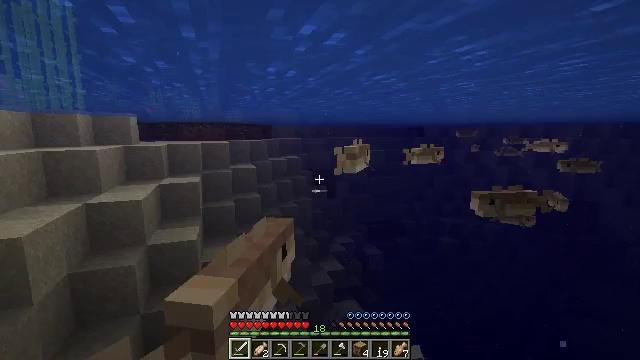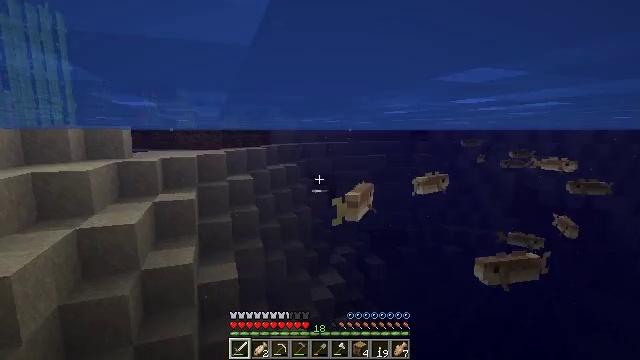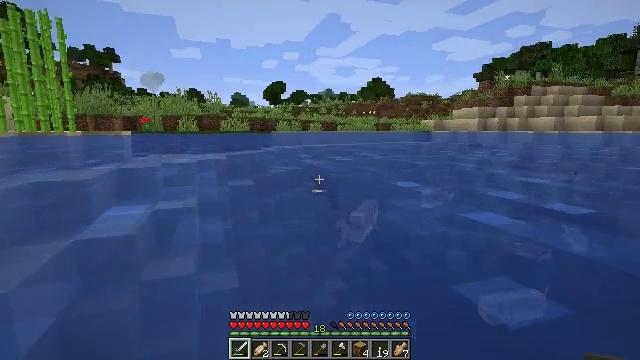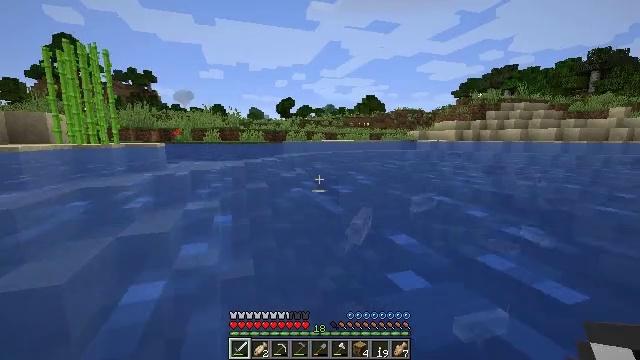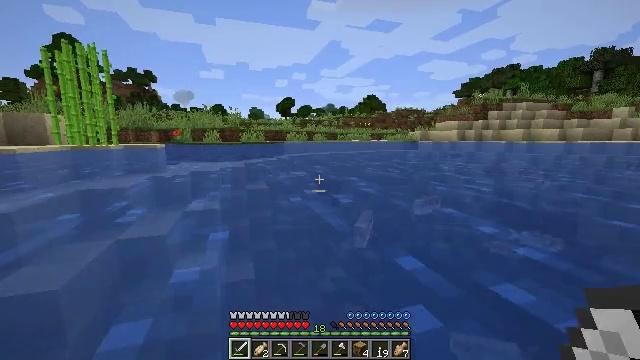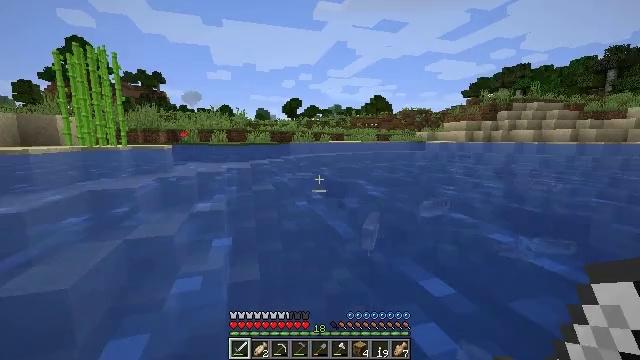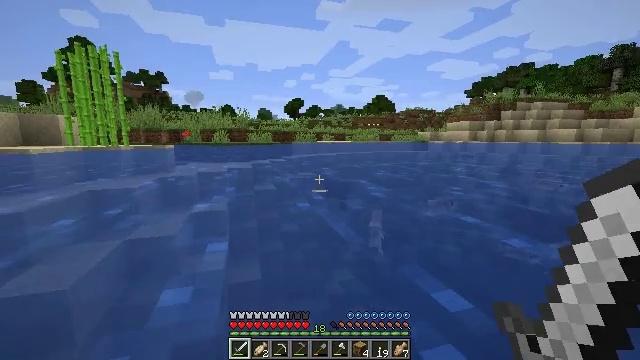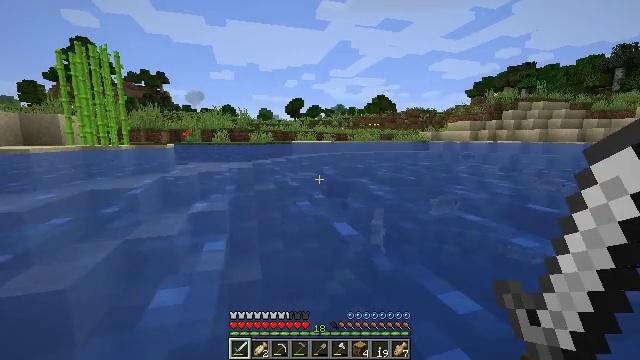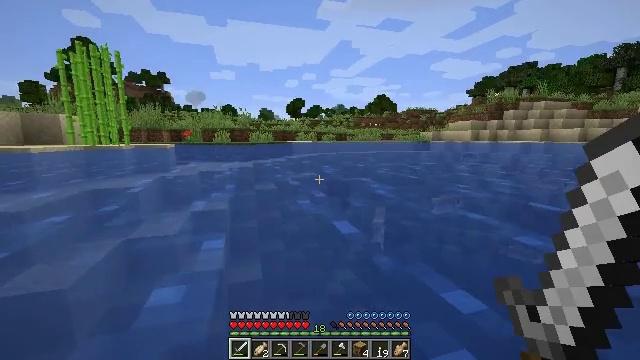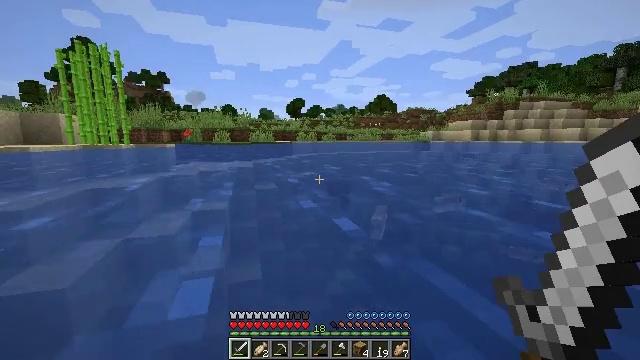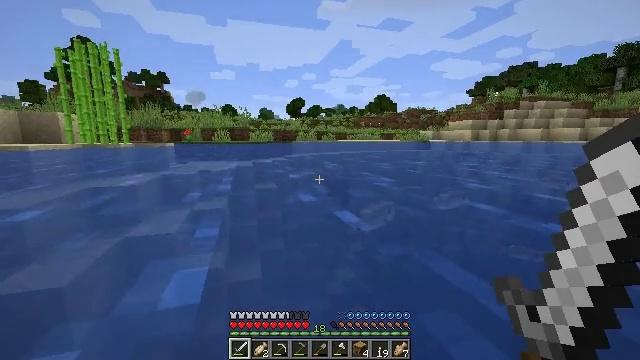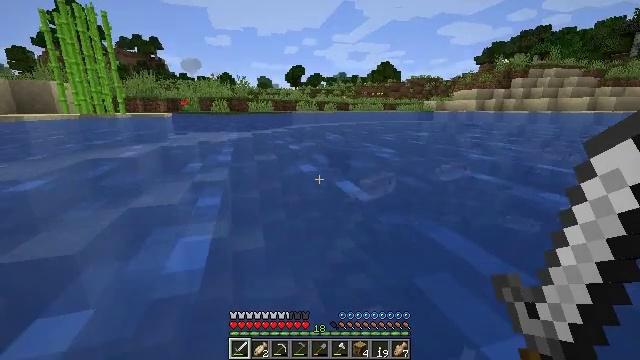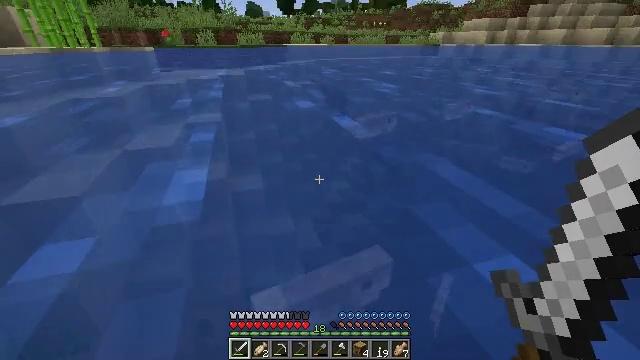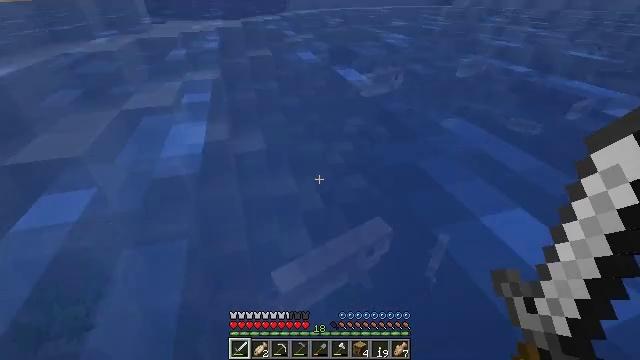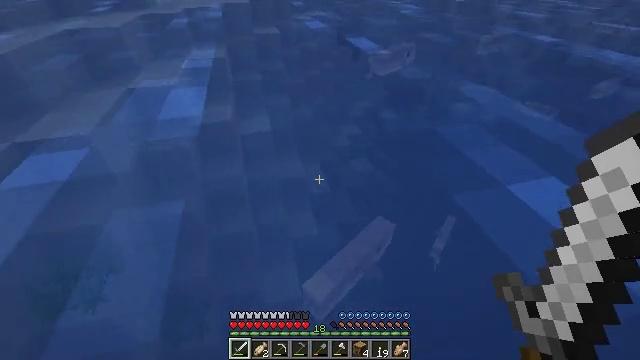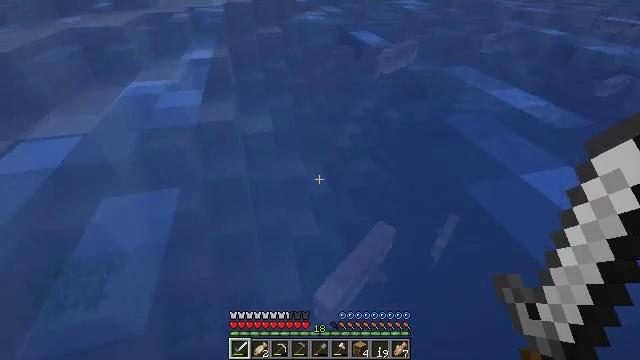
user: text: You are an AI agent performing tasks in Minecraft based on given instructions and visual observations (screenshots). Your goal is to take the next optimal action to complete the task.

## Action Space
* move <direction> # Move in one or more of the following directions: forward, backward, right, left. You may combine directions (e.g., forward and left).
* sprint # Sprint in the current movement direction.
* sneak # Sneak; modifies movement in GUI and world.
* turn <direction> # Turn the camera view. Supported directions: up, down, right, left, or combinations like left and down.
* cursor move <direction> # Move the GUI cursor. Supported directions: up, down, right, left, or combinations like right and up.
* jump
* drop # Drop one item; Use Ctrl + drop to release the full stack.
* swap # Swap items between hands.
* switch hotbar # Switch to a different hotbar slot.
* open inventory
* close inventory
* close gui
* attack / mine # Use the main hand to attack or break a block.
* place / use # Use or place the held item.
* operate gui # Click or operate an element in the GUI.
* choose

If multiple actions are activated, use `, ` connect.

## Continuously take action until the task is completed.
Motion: motion action
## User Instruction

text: Catch and defeat a cod.
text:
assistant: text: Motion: no_op
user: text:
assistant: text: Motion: no_op
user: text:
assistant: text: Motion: no_op
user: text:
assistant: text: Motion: no_op
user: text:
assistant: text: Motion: turn left
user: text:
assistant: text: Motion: no_op
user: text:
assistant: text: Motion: no_op
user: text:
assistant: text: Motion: no_op
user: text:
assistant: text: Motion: no_op
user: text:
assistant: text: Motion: no_op
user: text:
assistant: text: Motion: turn down
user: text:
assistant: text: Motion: turn down
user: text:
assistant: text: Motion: turn down
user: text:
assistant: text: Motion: turn left and down
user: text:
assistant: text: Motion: no_op
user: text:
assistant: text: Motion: no_op
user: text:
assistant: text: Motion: turn left
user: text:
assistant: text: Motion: turn left
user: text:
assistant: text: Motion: turn left
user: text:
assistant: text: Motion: turn left
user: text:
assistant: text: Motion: turn down
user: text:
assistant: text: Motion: turn right and down
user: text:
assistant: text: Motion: turn right and down
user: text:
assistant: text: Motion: turn right and down
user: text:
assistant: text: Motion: turn right and down
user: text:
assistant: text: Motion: no_op
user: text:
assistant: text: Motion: attack / mine
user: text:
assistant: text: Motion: turn right and up, attack / mine
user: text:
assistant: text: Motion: turn right and up, attack / mine
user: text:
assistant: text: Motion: turn up